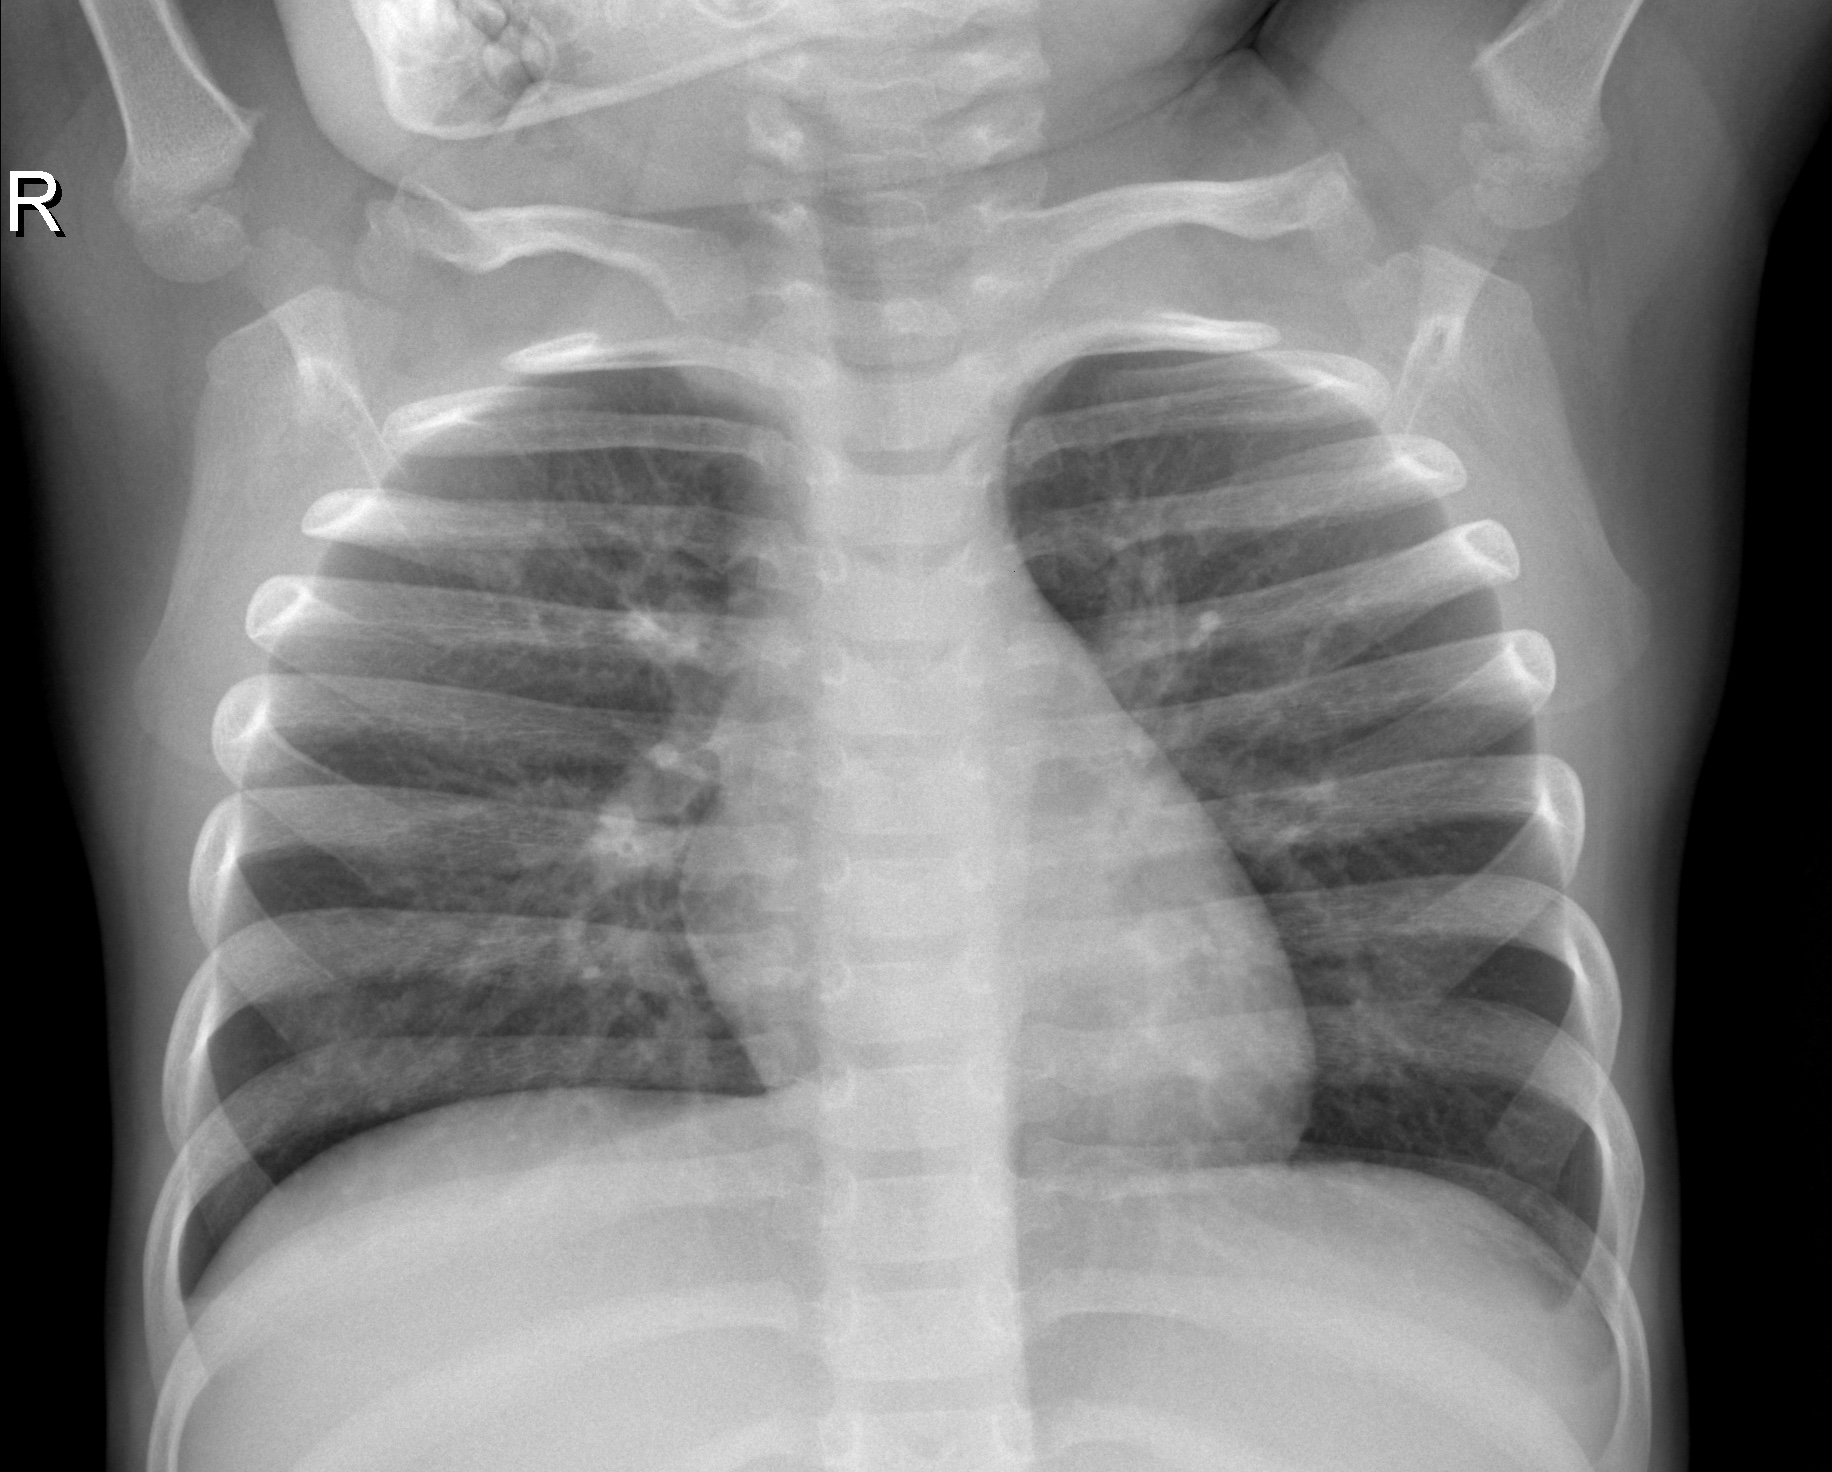
Diagnosis: NORMAL